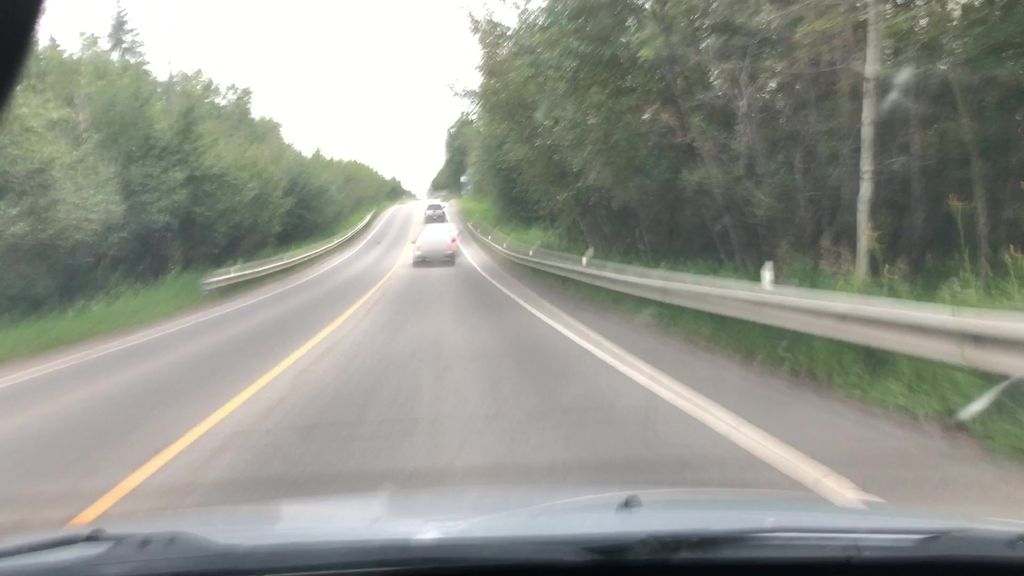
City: edmonton